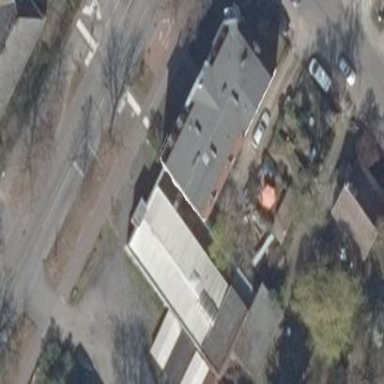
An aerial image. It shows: Building.